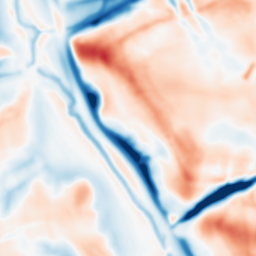
Category: multiscale
Decomposition family: dog_multiscale
Decomposition parameters: sigma_ratio: 1.6
n_scales: 4
base_sigma: 2
Upsampling method: bicubic
Upsampling parameters: scale: 8
Upsampling scale: 8